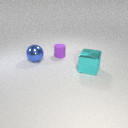
large blue metal sphere in front of small purple rubber cylinder